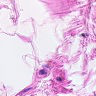
Metastatic tissue present: no